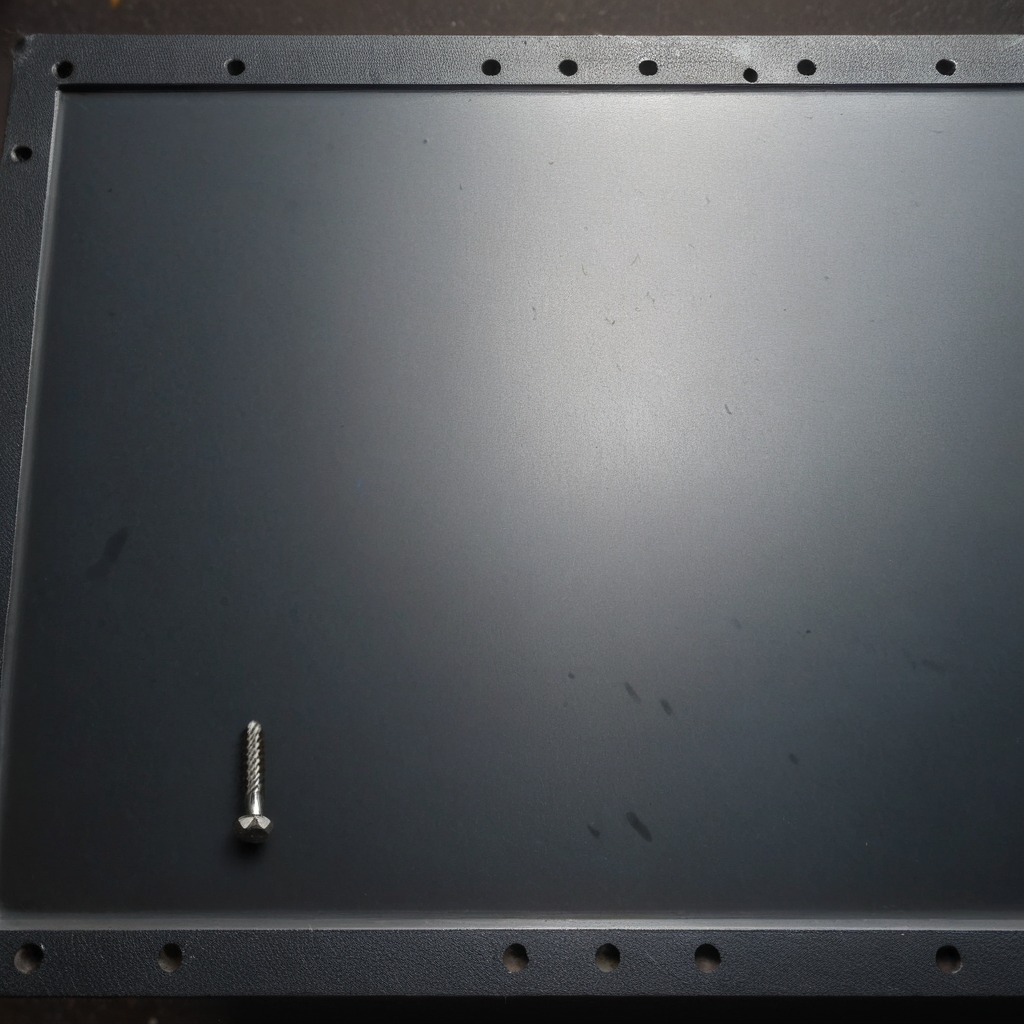
A metal screw is lying on the cold steel table in a mining workshop.